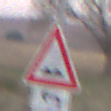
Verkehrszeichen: UnebeneFahrbahn
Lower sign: RichtungsangabeDurchPfeile2
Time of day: SunriseSunset
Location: Outdoor (Nature)
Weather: Clear
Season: Winter
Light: Natural